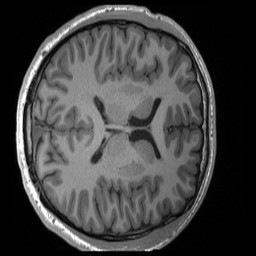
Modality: T1w
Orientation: axial
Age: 23
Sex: male
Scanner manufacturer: siemens
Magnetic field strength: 3 T
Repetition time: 2.4 s
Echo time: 0.00224 s